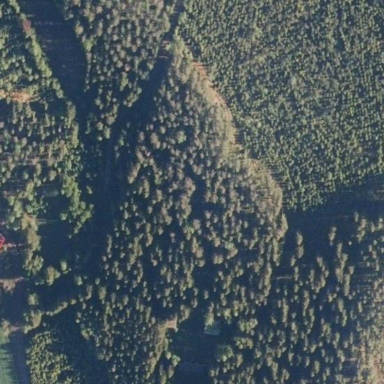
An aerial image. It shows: Woodland with needle-leaved trees.